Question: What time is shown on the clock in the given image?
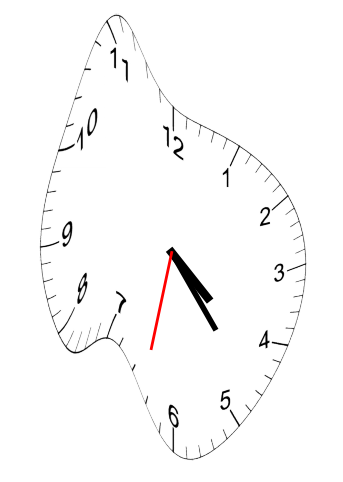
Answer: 04:23:32